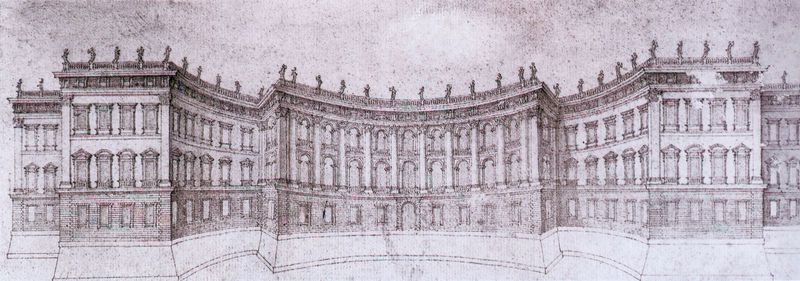
Titel: Zweiter Entwurf für den Louvre
Künstler: Giovanni Lorenzo Bernini
Standort: Paris
Institution: Louvre
Schlagwörter: blau, flügel, himmel, weiß, fenster, frankreich, geschwungen, grau, paris, schwarz, skizze, säulen, zeichnung, dach, gebäude, haus, schloss, architektur, barock, sockel, stein, drei, klassizismus, theater, frontal, renaissance, rund, skulptur, statue, papier, ansicht, fassade, italien, perspektive, türen, fischer, leer, giebel, ziegel, hof, türe, platz, pilaster, figuren, rundbogen, querformat, bordüre, symmetrie, seitenansicht, menschenleer, tor, bögen, eingang, dreistöckig, palast, mauerwerk, druck, schwarz weiss, stich, gebogen, quer, bleistift, entwurf, tinte, halbrund, rustika, rau, gesims, skulpturen, risalit, statuen, residenz, rundbögen, fleckig, etagen, geschosse, plan, achsen, museum, wien, konkav, konvex, louvre, stockwerke, klassizistisch, gibel, bauplastik, kranzgesims, aufriss, etage, flachdach, mittelrisalit, versailles, attika, eckrisalit, risalite, brunelleschi, erlach, seitenflügel, viele fenster, fundament, sockelzone, rustica, first, schauseite, fensterfront, neoklassizismus, szizze, rustifizierung, ansciht, universität, hauptgebäude, raffael, dachfiguren, bauplastiken, bruneleschi, brunneleschi, dachbekrönung, kranzgesisms, skulpturenschmuck, skulturen, fuguren, e, italien schloss palazzo bauplan